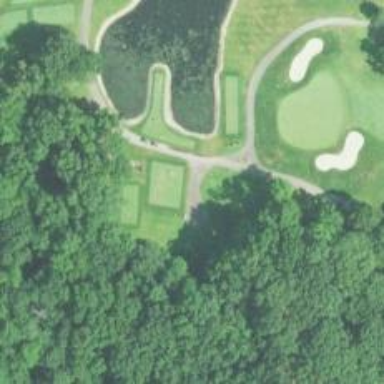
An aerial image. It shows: Path for both road and golf.